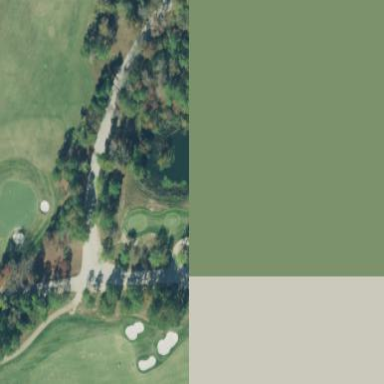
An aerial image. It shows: Water hazard on golf course.